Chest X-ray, AP view. Patient: 76 years old, sex M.
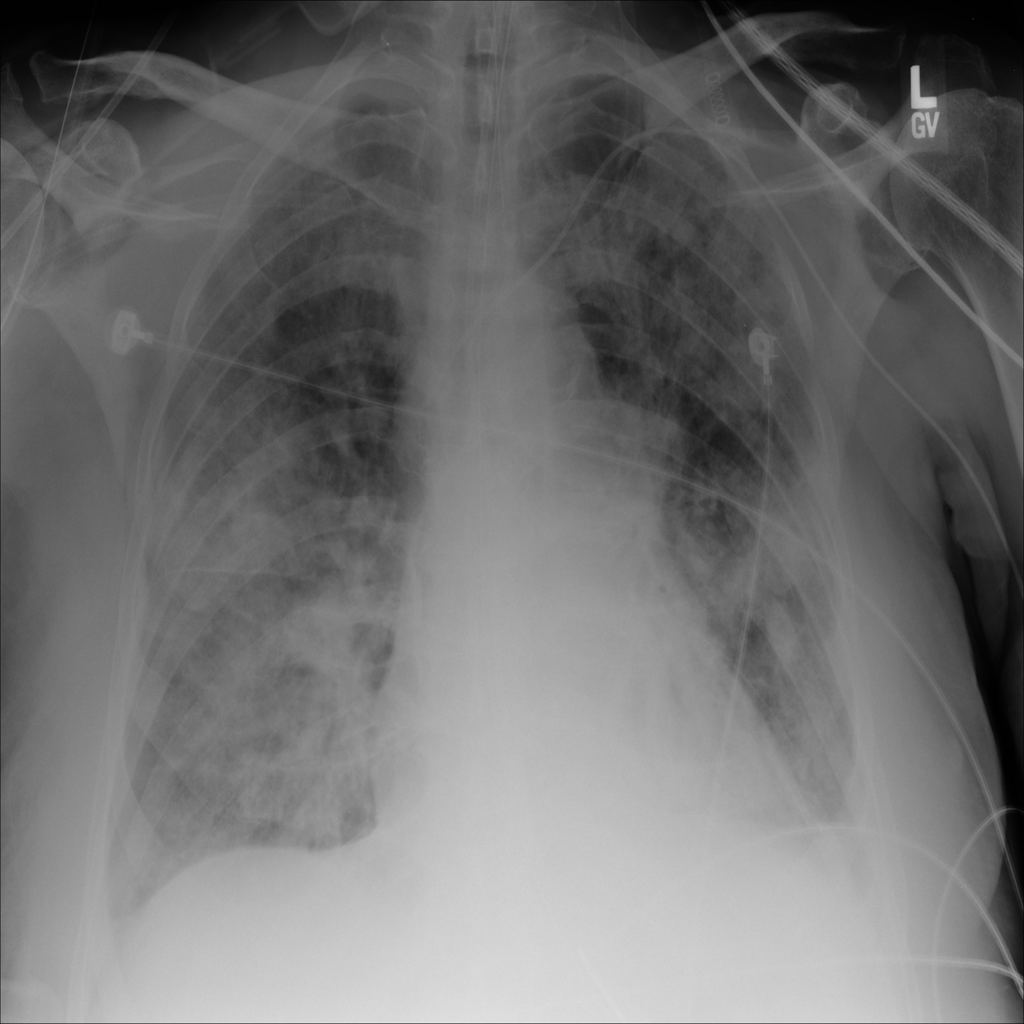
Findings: No Finding